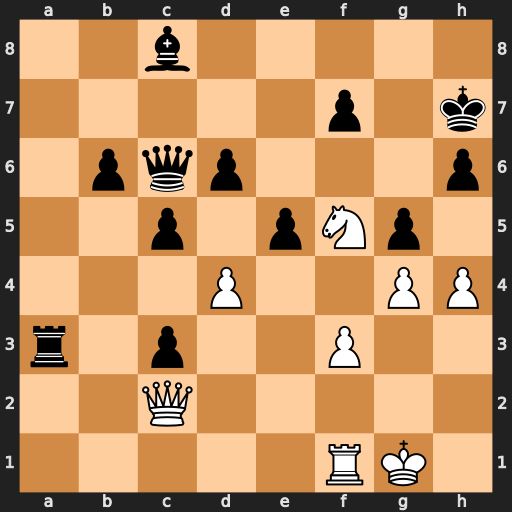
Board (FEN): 2b5/5p1k/1pqp3p/2p1pNp1/3P2PP/r1p2P2/2Q5/5RK1
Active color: w
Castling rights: -
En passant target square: -
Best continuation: Ne7+ Kg7 Nxc6